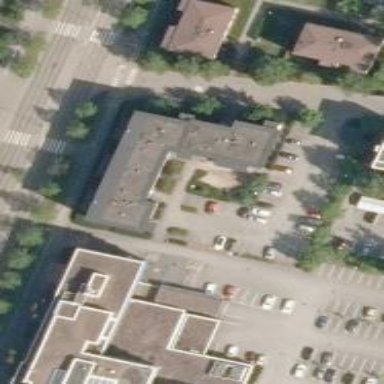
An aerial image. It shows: Image showing building with apartments.